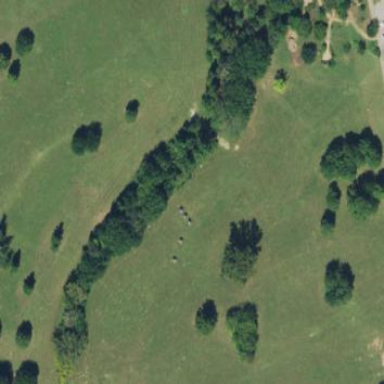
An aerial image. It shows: Archery pitch for leisure and sport.